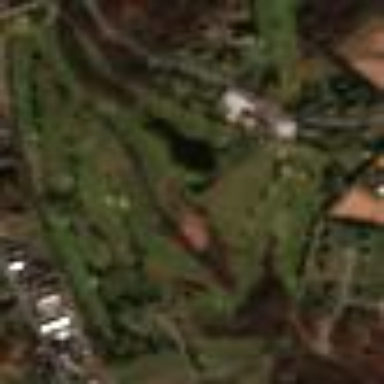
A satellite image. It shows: Golf course.